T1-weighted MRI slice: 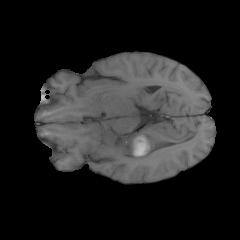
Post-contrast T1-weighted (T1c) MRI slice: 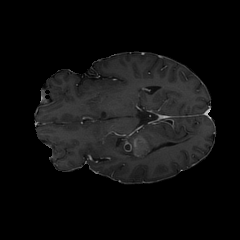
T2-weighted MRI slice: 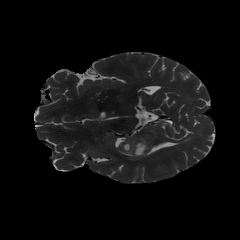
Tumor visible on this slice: yes